Question: I have a homework, where I need to create a winforms game using C#. I have the following components:
- -
I want them to arrange like this:

Because I draw on the center panel manually, I want to set it's 'Width', and 'Height' fixed, so the 'Form' subclass, what will contain it, would show the whole panel.
I tried setting the size manually in the panel subclass:
'''
Width = someFixedWidth;
Height = someFixedHeight;
'''
Then adding it to the containing 'Form':
'''
GamePanel panel = new GamePanel(...);
panel.Dock = DockStyle.Center;
this.AutoSize = true;
this.AutoSizeMode = AutoSizeMode.GrowAndShrink;
this.Controlls.Add(panel);
'''
Using this, I thought, that the form will respect the size of the Panel, but it just shrinks the window to so small, that nothing is visible, only the title.
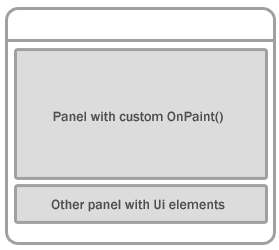
Answer: The Dock property is used to define the behavior of the component during resizing Container (Form) The way you did the screen is not centralized but is resized according to the screen changes, the ideal is to use a method to reposition the control and set its size. See this:
'''
SuspendLayout();
Width = someFixedWidth;
Height = someFixedHeight;
panel.Size = new Size(panelWidth, panelHeight);
panel.Location = new Point( ClientSize.Width / 2 - panelWidth / 2, ClientSize.Height / 2 - panelHeight / 2);
panel.Anchor = AnchorStyles.None;
panel.Dock = DockStyle.None;
ResumeLayout();
'''